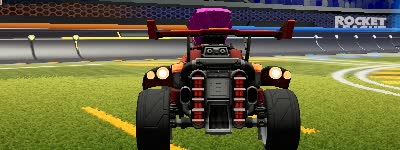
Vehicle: octane